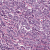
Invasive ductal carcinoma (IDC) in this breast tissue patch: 1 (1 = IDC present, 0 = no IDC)